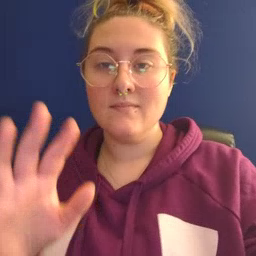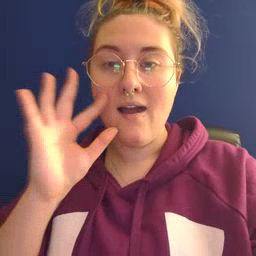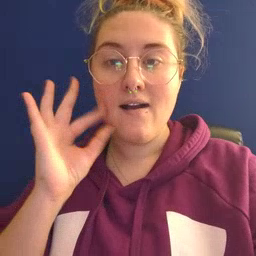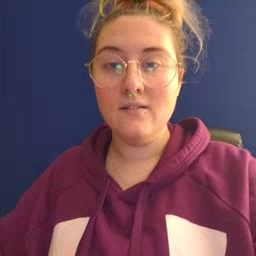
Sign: cat